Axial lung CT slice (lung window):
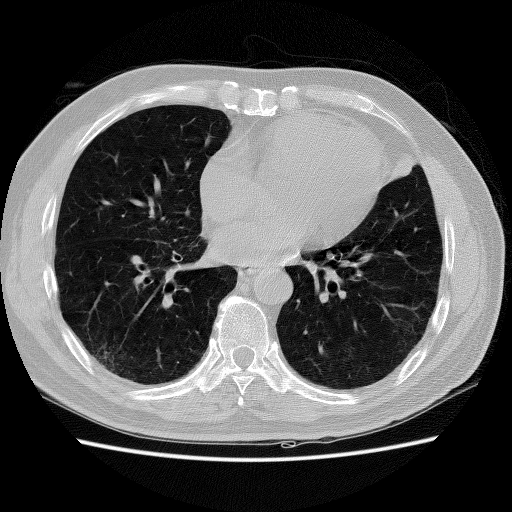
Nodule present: no